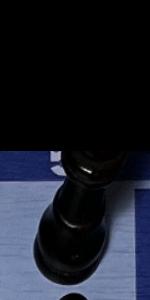
Label: King_Black